Question: When I execute command line (linux) I want to know what time there were executed when I scroll up my terminal window. I saw this once setup in linux environment but how to do that?

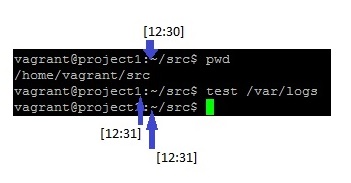
Answer: You need to set your prompt variable ('PS1'). Something like the following should get you going:
'''
<~/temp>$ export PS1="[\$(date +%k:%M)]> "
[12:16]>
'''